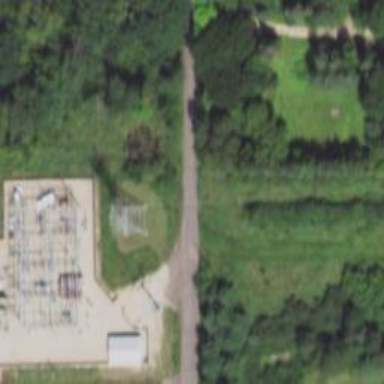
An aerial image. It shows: Lattice structure tower used for power distribution.